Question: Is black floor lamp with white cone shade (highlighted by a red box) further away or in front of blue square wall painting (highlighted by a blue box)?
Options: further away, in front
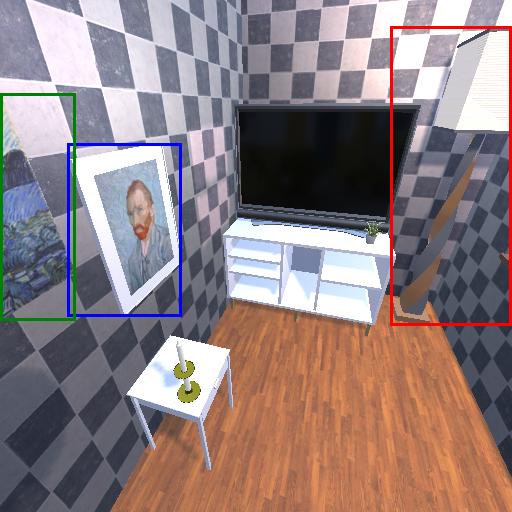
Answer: further away